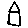
Label: house